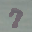
Label: 7